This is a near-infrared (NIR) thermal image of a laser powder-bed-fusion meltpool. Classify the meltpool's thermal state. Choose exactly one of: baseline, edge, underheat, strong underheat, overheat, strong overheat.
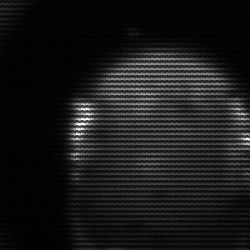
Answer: edge